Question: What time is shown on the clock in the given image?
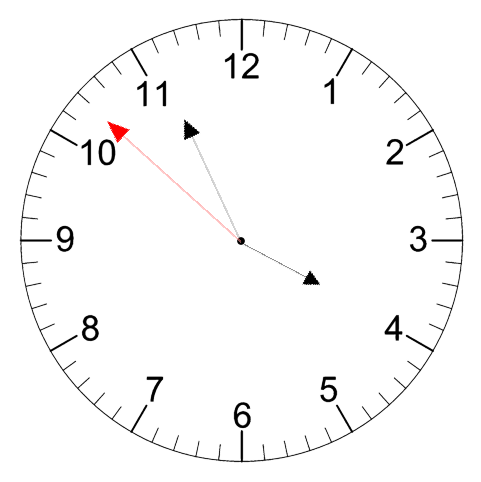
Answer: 03:55:52